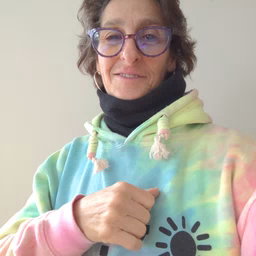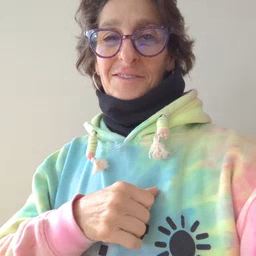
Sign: lion